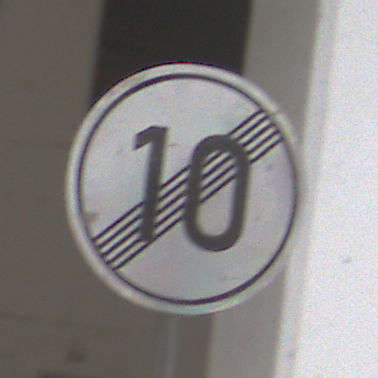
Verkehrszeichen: EndeGeschwindigkeit10
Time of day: Midday
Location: Roofed (Urban)
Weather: Overcast
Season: NotSpecified
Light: Artificial